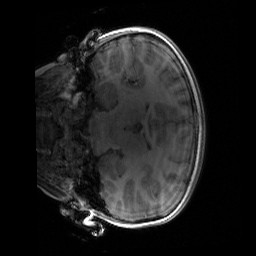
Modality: T1w
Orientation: coronal
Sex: female
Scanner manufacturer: siemens
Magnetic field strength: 3 T
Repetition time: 1.9 s
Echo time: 0.00243 s